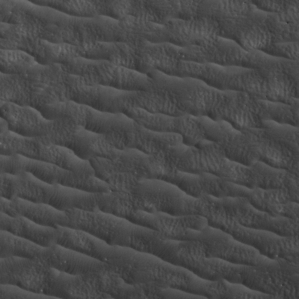
Label: non_frost